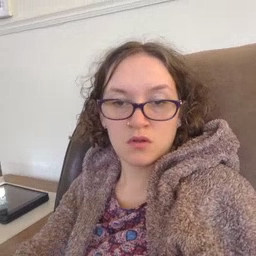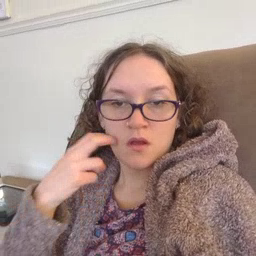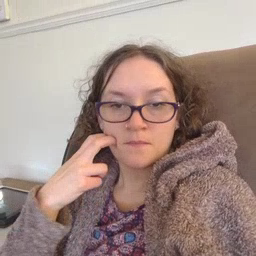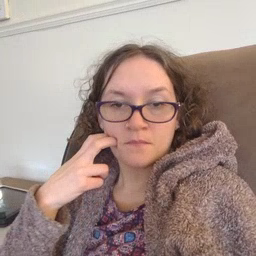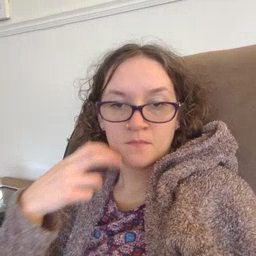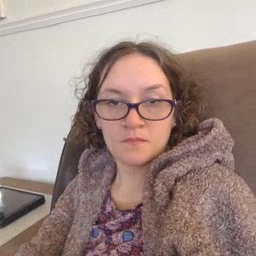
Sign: gum